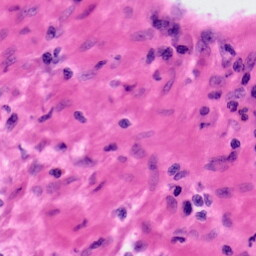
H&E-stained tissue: Colon